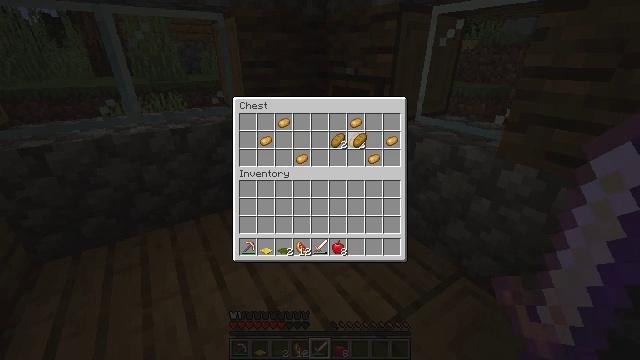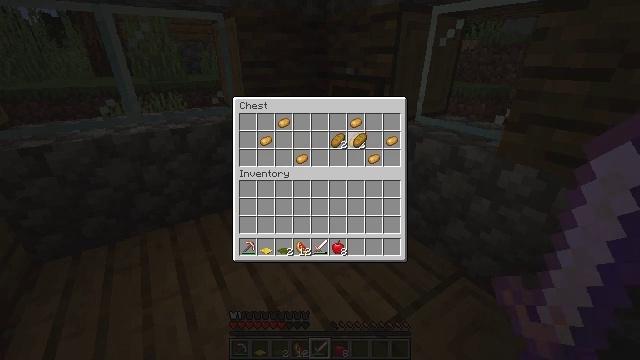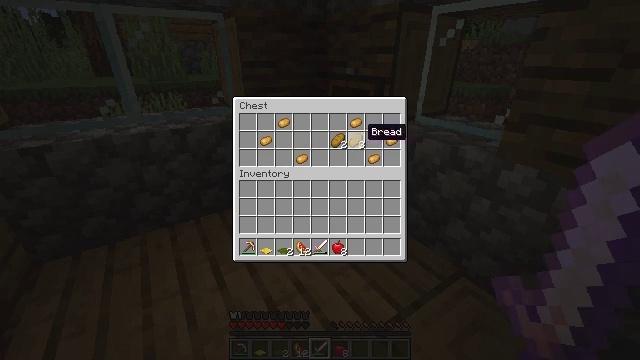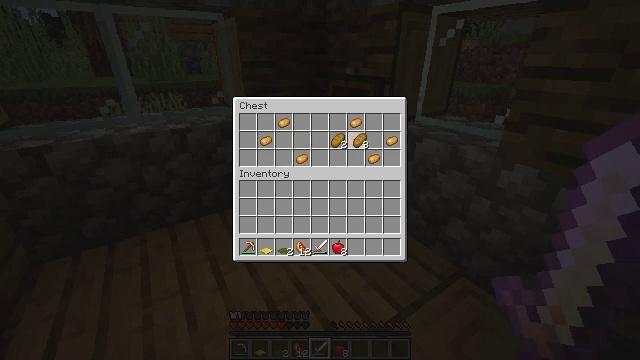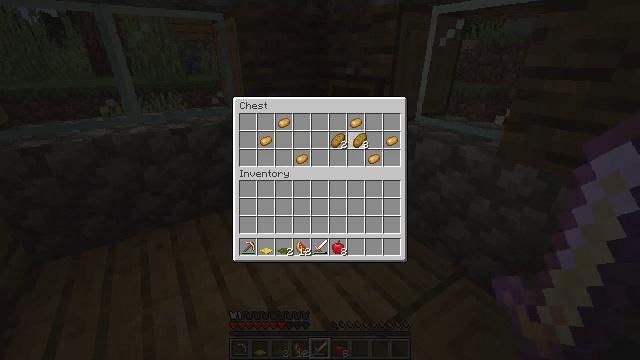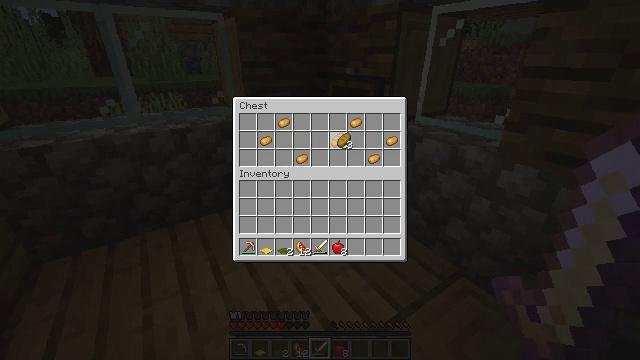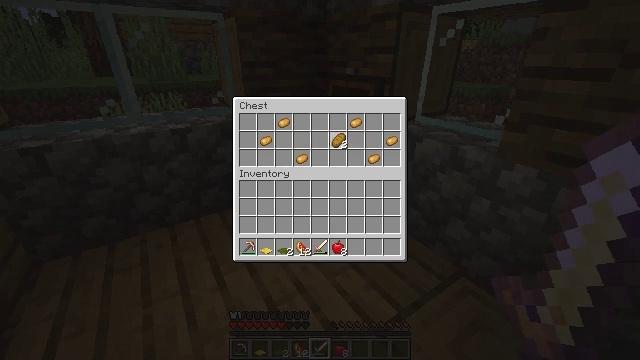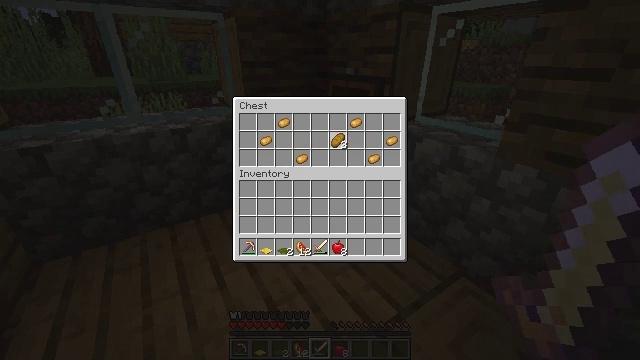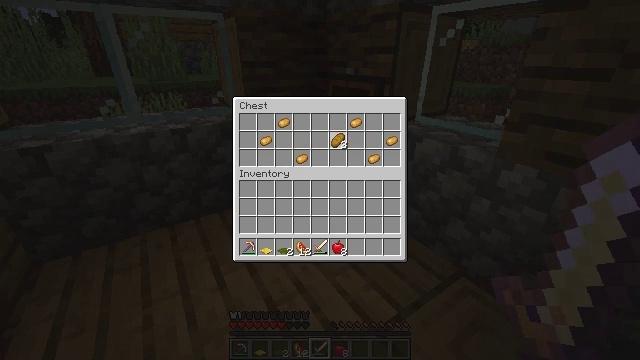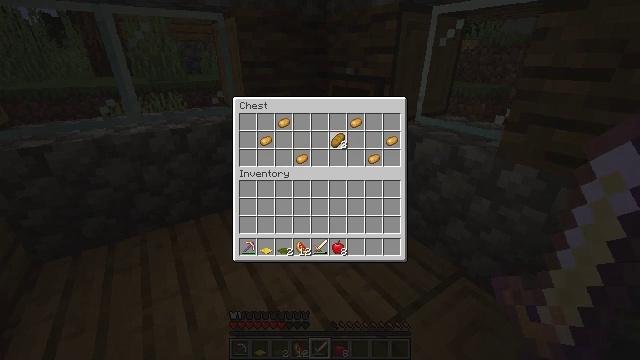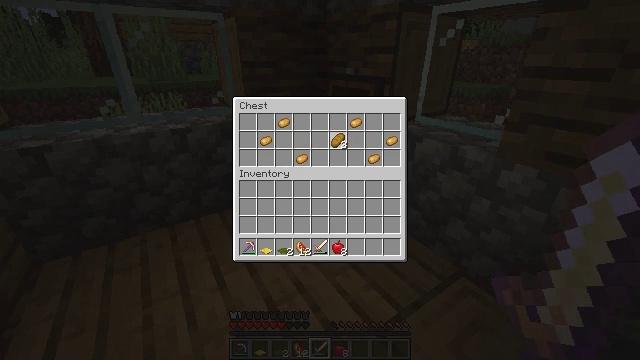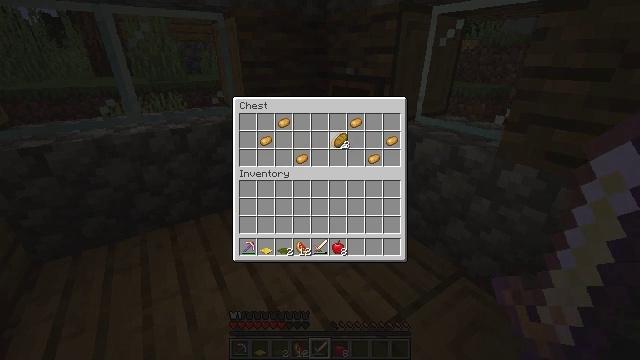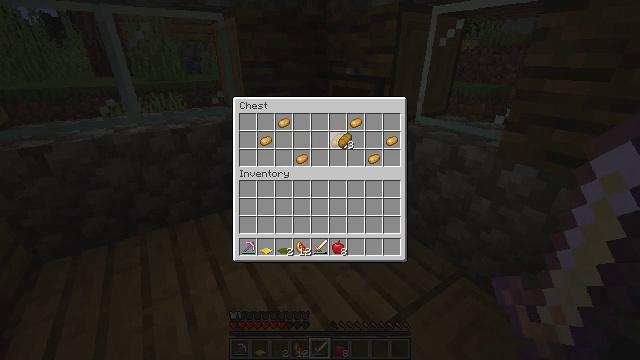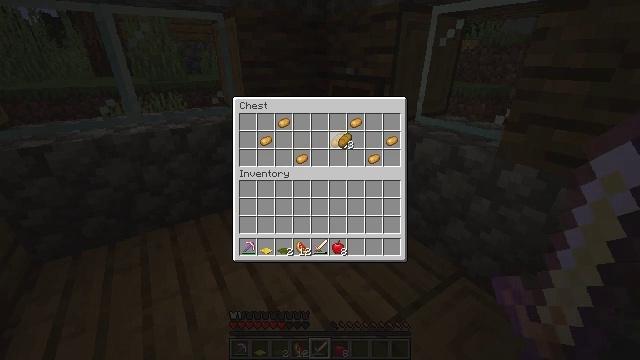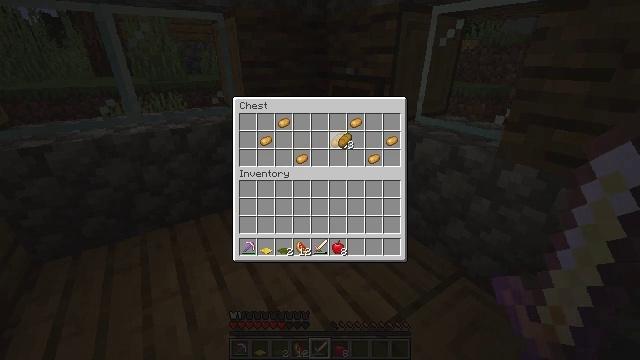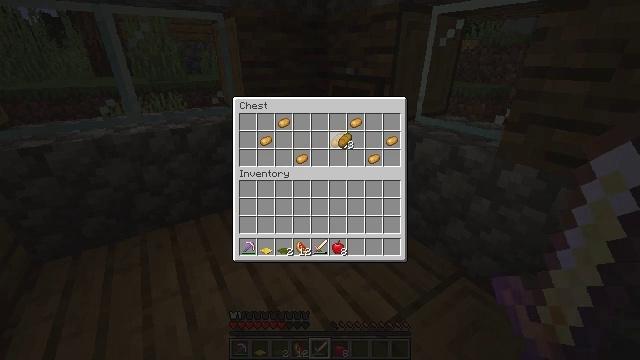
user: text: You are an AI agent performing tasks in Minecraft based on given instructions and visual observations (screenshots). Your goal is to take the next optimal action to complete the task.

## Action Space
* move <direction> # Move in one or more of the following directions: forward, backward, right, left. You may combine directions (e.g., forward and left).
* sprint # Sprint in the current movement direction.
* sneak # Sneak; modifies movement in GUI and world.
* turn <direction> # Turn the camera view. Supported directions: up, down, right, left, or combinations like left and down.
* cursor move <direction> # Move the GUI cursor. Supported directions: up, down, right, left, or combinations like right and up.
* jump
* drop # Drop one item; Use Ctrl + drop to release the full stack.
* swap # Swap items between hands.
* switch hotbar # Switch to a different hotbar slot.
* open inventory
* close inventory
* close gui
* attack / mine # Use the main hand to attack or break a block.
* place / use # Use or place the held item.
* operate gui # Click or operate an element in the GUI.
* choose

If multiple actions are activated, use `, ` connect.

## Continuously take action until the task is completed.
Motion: motion action
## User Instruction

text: Break the diorite block.
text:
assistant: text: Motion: attack / mine
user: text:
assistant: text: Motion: no_op
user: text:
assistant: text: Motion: attack / mine
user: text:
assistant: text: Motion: attack / mine
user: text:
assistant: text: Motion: turn left, attack / mine
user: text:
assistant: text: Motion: no_op
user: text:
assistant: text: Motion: no_op
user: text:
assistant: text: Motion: no_op
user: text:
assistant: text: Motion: no_op
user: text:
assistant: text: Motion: no_op
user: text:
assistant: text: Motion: no_op
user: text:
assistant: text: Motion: no_op
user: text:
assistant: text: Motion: no_op
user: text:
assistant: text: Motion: no_op
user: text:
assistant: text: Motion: attack / mine
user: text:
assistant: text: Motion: attack / mine
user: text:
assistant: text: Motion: attack / mine
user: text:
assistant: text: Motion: no_op
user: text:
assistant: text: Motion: no_op
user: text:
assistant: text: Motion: attack / mine
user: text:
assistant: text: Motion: attack / mine
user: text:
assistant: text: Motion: attack / mine
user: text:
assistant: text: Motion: no_op
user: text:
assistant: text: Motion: no_op
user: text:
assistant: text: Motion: no_op
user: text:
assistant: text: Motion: no_op
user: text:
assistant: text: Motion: no_op
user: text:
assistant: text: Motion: no_op
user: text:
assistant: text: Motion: turn right and down
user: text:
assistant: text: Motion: turn right and down